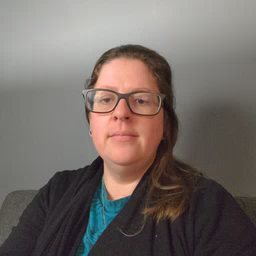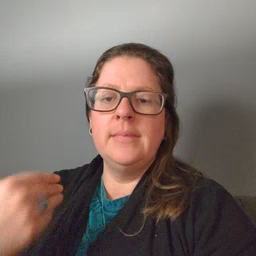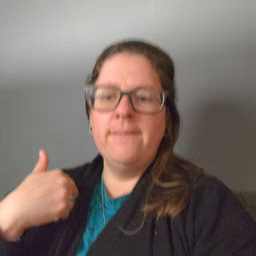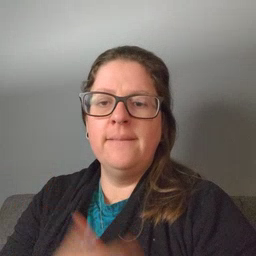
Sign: have